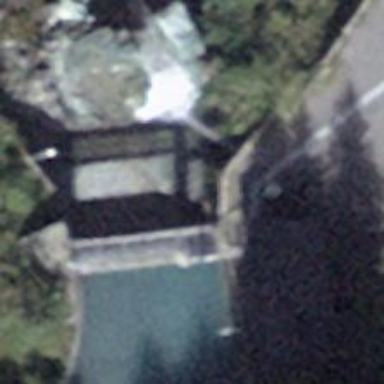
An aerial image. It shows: Dam across waterway.